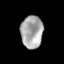
Tissue: prostate
Cell type: T cells
Senescence score: 0.2978
Nuclear area (px): 701
Mean DAPI intensity: 168.646